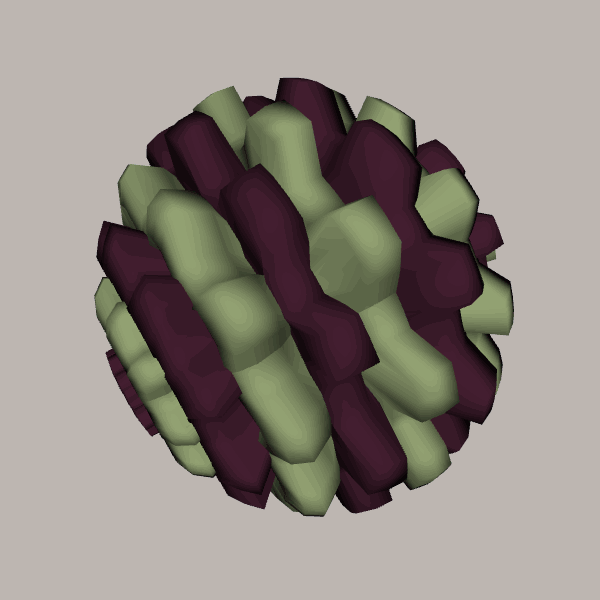
Background: light